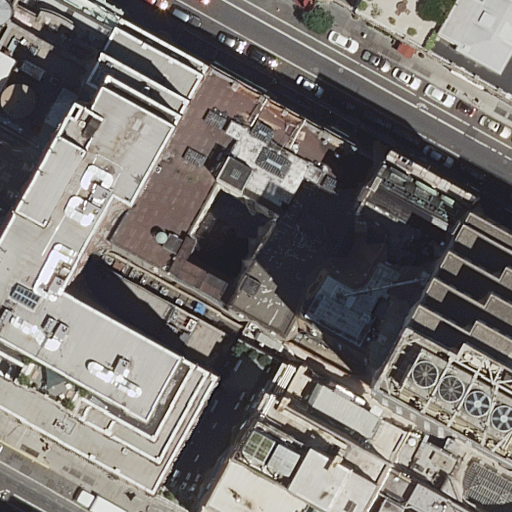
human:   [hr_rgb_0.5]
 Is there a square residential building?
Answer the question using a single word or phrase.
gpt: no

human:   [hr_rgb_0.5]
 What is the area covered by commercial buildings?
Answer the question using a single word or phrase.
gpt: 0m2

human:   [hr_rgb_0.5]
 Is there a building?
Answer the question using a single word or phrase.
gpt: yes

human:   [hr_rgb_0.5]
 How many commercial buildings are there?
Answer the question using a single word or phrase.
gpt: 0

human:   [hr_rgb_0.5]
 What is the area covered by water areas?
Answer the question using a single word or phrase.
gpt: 0m2

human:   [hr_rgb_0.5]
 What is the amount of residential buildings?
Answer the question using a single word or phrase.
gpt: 10

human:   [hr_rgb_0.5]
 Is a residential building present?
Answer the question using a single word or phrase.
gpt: yes

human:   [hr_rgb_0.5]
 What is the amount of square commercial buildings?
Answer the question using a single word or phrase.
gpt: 0

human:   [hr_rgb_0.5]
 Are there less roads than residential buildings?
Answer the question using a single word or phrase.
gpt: yes

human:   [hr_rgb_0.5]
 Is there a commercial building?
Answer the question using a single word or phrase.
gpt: no

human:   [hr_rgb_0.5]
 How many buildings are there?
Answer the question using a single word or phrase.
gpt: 10

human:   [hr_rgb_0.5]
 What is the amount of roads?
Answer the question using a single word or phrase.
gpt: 2

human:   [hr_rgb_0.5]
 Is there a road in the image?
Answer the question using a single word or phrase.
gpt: yes

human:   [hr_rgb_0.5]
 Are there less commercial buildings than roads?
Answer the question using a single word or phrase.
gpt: yes

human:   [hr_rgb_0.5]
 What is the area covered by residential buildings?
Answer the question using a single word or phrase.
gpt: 5441m2

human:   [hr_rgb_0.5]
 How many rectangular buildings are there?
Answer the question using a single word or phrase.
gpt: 5

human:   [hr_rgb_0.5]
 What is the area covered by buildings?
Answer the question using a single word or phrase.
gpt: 5441m2

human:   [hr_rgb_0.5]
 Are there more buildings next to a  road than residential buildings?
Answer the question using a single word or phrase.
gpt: no

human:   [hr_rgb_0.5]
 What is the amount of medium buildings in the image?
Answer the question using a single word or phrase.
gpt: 3

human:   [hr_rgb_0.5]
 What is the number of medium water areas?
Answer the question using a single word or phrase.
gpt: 0

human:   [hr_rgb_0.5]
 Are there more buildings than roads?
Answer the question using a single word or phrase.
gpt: yes

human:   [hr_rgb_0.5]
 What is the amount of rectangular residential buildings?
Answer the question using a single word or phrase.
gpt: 5

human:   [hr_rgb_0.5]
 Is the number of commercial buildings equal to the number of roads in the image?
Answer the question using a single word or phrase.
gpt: no

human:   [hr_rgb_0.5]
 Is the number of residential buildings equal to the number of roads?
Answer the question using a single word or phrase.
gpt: no

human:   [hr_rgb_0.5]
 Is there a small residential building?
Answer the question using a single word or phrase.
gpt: yes

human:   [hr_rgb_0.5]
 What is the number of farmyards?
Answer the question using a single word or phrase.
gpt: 0

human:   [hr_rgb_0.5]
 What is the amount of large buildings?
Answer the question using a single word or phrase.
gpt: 4

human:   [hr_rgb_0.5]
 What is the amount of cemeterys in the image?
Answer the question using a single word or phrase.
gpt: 0

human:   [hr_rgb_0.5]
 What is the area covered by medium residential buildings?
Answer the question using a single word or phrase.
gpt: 864m2

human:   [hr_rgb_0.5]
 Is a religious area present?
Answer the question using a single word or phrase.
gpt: no

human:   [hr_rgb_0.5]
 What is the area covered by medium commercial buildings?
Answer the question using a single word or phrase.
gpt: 0m2

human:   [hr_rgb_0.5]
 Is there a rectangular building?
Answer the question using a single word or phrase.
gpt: yes

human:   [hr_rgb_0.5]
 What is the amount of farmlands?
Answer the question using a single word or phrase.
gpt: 0

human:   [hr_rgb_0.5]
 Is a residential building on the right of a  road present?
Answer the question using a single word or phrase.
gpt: yes

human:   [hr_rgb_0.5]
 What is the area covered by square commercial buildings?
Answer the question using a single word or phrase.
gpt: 0m2

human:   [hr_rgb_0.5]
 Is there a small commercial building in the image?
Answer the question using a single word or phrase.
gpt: no

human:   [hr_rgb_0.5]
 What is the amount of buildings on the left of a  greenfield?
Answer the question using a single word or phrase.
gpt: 0

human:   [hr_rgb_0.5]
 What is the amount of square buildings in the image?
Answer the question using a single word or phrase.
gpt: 0

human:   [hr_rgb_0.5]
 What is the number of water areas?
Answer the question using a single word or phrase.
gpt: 0

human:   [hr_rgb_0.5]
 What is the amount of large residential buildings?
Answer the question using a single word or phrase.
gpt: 4

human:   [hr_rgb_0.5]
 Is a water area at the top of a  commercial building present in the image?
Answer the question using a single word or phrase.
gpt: no

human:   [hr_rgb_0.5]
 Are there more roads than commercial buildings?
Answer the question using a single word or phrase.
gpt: yes

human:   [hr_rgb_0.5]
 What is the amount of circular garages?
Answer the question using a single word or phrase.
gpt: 0

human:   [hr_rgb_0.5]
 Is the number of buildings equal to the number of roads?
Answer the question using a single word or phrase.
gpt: no

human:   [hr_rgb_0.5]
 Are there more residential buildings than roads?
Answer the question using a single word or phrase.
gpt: yes

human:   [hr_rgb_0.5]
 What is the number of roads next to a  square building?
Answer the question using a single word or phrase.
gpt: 0

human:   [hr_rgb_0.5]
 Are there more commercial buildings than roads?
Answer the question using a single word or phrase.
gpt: no

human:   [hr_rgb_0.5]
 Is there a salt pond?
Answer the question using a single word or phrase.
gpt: no

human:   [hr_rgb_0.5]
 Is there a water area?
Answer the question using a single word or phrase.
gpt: no

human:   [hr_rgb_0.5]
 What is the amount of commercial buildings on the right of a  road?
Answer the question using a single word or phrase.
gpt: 0

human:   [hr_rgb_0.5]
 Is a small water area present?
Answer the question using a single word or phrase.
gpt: no

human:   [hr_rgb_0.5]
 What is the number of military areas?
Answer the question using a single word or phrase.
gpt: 0

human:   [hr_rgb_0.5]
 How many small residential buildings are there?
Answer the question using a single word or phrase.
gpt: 3

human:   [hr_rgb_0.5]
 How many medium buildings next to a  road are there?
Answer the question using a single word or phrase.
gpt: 3

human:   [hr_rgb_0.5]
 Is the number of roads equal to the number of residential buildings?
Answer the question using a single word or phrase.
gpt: no

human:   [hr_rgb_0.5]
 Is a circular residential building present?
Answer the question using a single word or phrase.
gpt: no

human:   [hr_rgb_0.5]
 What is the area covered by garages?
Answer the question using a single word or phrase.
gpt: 0m2

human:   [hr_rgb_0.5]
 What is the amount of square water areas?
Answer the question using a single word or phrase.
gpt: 0

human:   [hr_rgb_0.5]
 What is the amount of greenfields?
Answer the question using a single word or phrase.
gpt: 0

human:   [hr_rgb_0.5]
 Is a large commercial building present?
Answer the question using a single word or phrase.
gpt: no

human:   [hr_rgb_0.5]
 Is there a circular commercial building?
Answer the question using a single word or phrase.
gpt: no

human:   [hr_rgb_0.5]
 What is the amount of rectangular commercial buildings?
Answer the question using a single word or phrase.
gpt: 0

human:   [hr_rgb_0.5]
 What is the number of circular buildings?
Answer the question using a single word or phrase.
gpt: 0

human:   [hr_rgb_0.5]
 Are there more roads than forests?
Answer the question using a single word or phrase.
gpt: yes